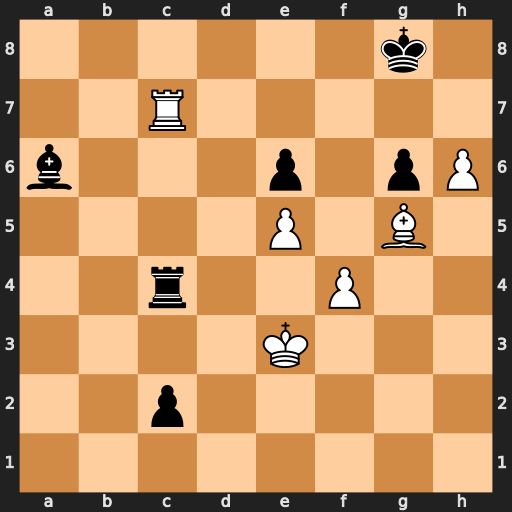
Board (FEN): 6k1/2R5/b3p1pP/4P1B1/2r2P2/4K3/2p5/8
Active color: w
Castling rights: -
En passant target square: -
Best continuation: h7+ Kh8 Bf6#